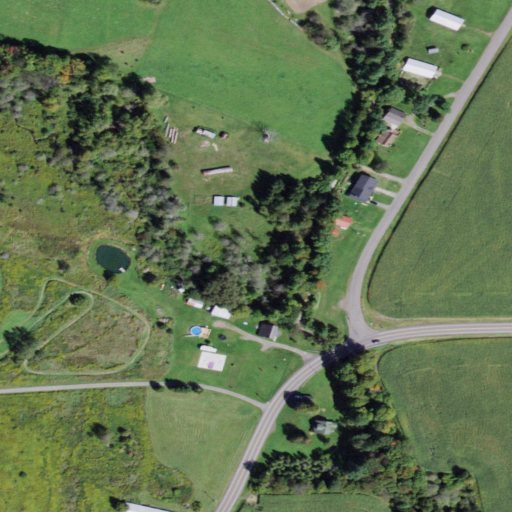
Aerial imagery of valley in New York named Hollenbeck Hollow containing pasture, open development, cultivated crops, low intensity development, deciduous forest, woody wetlands, and herbaceous wetlands